Question: I'm trying to create (hand-coded) a GUI similair to the GUI shown below, however, only an empty frame shows.
Mock GUI:

I've used various layouts and SWING/AWT components to create the GUI and 4 JPanels which contain:
- - - -
This is what I coded so far:
'''
import java.awt.*;
import javax.swing.*;
import javax.swing.JTable;
public class GUI extends JFrame {
public void buildGui() {
JFrame frame = new JFrame("Hotel TV Scheduler");
JPanel mainPanel = new JPanel();
mainPanel.setLayout(new BorderLayout());
JPanel listPanel = new JPanel();
listPanel.setLayout(new GridLayout(3,3));
JPanel infoPanel = new JPanel();
infoPanel.setLayout(new GridLayout(2,2));
JPanel addPanel = new JPanel();
addPanel.setLayout(new FlowLayout());
mainPanel.add(listPanel, BorderLayout.LINE_START);
mainPanel.add(infoPanel, BorderLayout.LINE_END);
mainPanel.add(addPanel, BorderLayout.PAGE_END);
JTable chOneTable = new JTable();
JTable chTwoTable = new JTable();
JTable listTable = new JTable();
JLabel ch1Label = new JLabel("Channel 1");
JLabel ch2Label = new JLabel("Channel 2");
JLabel listLabel = new JLabel("List");
JButton rmvChOneButton = new JButton("Remove Channel");
JButton rmvChTwoButton = new JButton("Remove Channel");
listPanel.add(ch1Label);
listPanel.add(ch2Label);
listPanel.add(listLabel);
listPanel.add(chOneTable);
listPanel.add(chTwoTable);
listPanel.add(listTable);
listPanel.add(rmvChOneButton);
listPanel.add(rmvChTwoButton);
JLabel titleLabel = new JLabel("Title");
JLabel genreLabel = new JLabel("Genre");
JLabel durationLabel = new JLabel("Duration");
JLabel actorLabel = new JLabel("Actor");
JLabel directorLabel = new JLabel("Director");
JLabel rentableLabel = new JLabel("Rentable");
JLabel synLabel = new JLabel("Synopsis");
JTextField txtTitle = new JTextField();
JTextField txtGenre = new JTextField();
JTextField txtDuration = new JTextField();
JTextField txtActor = new JTextField();
JTextField txtDirector = new JTextField();
JTextField txtSynopsis = new JTextField();
JCheckBox rentCB = new JCheckBox();
infoPanel.add(titleLabel);
infoPanel.add(txtTitle);
infoPanel.add(genreLabel);
infoPanel.add(txtGenre);
infoPanel.add(durationLabel);
infoPanel.add(txtDuration);
infoPanel.add(actorLabel);
infoPanel.add(txtActor);
infoPanel.add(directorLabel);
infoPanel.add(txtDirector);
infoPanel.add(rentableLabel);
infoPanel.add(rentCB);
infoPanel.add(synLabel);
infoPanel.add(txtSynopsis);
JButton btnAddProg = new JButton("Add Program");
JList channelList = new JList();
JList timeList = new JList();
addPanel.add(btnAddProg);
addPanel.add(channelList);
addPanel.add(timeList);
frame.setVisible(true);
}
}
'''
Anyone can tell me why only an empty frame is showing up ?
Thanks and Regards,
Brian
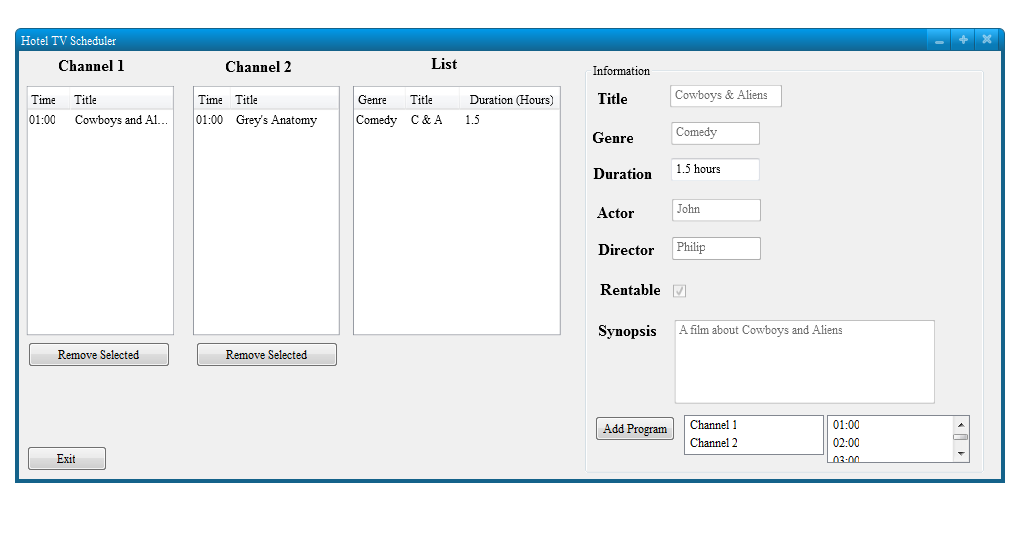
Answer: Yep just checked, you'll see something if you actually add the mainPanel to the frame, (looks nothing like the mock though!)
'''
frame.setContentPane(mainPanel);
frame.pack();
'''